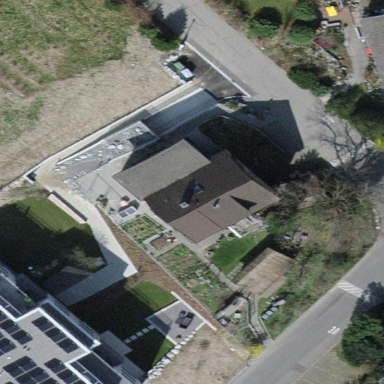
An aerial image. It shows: Detached building.